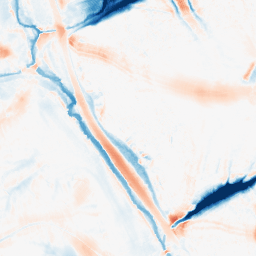
Category: morphological
Decomposition family: morphological
Decomposition parameters: operation: average
size: 20
Upsampling method: edge_directed
Upsampling parameters: scale: 2
Upsampling scale: 2